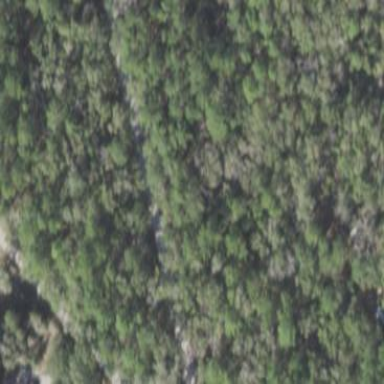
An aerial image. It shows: Mixed woodland with various types of leaves.